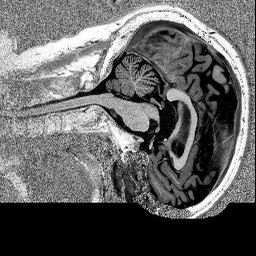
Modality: MP2RAGE
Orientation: sagittal
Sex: male